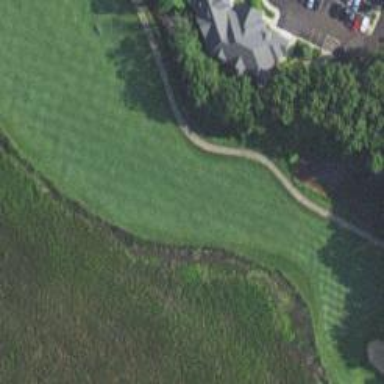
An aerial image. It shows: Golf hole.